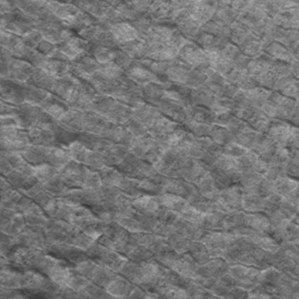
Label: frost